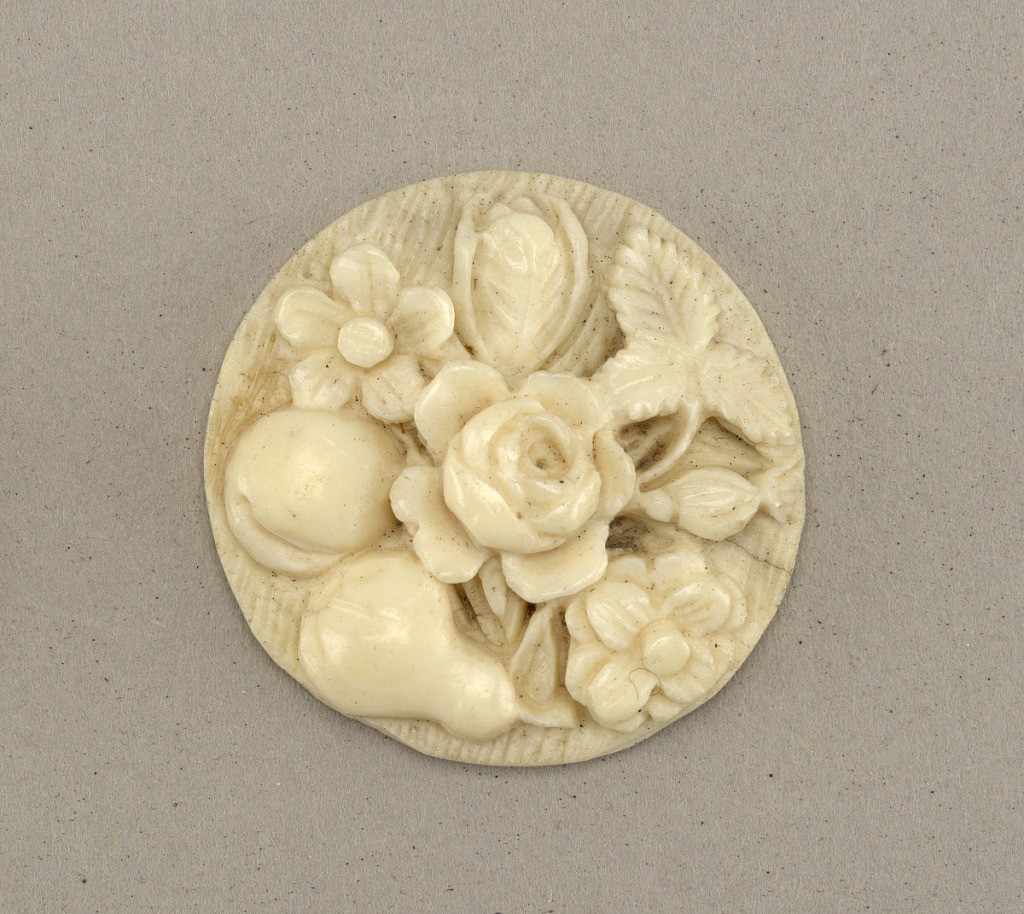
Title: Button
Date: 19th century
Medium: Ivory
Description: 1931-59-120-f: Circurlar button of ivory carved in relief in desi...